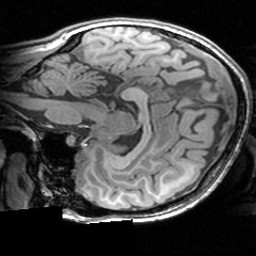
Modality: T1w
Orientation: sagittal
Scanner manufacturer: siemens
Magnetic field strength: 3 T
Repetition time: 1.63 s
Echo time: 0.00311 s